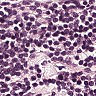
Metastatic tissue present: no